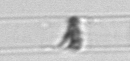
Label: Dactyliosolen_blavyanus